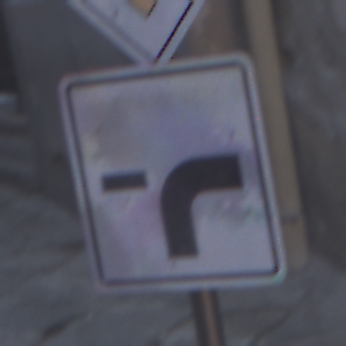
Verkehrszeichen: VerlaufVorfahrtsstrasse9
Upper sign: Vorfahrtsstrasse
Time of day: MorningAfternoon
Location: Outdoor (Urban)
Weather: PartlyCloudy
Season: NotSpecified
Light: Natural